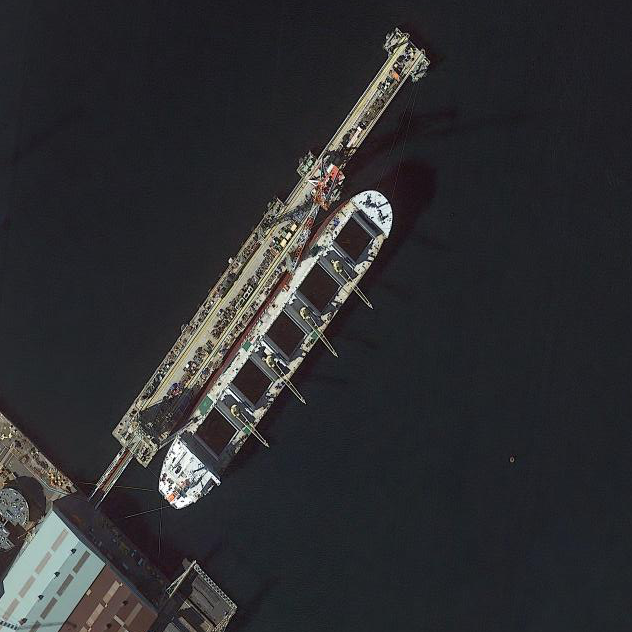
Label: Sand_carrier